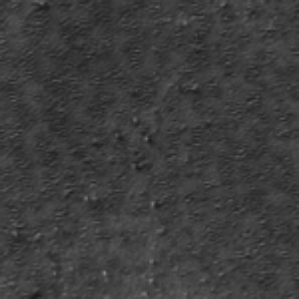
Label: frost